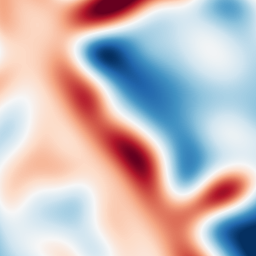
Category: multiscale
Decomposition family: log
Decomposition parameters: sigma: 20
Upsampling method: quintic
Upsampling parameters: scale: 4
Upsampling scale: 4